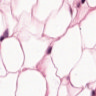
Metastatic tissue present: no